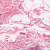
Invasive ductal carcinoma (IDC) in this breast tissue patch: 0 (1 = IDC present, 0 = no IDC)